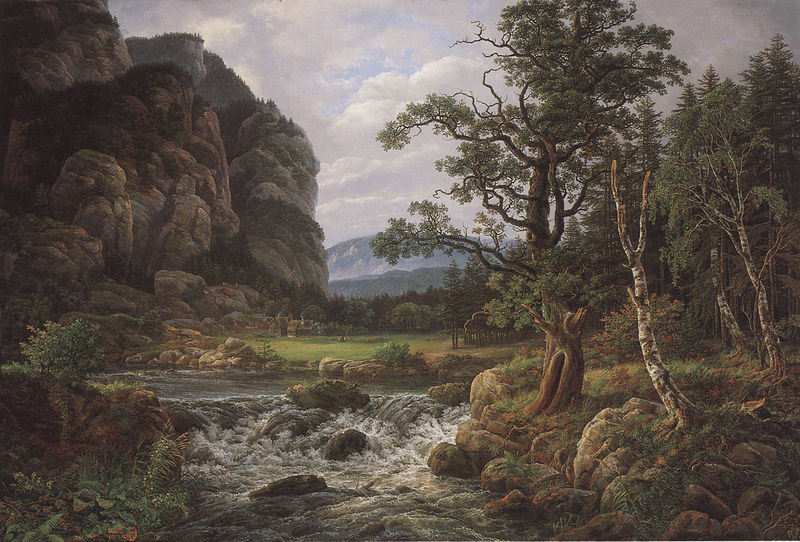
Titel: Norwegische Landschaft mit Wildbach
Künstler: Johan Christian Clausen Dahl
Standort: Oslo
Institution: Nasjonalgalleriet
Schlagwörter: baum, berg, blau, blätter, felsen, gemälde, himmel, laub, wasser, weiß, wolken, bäume, fluss, gelb, grün, landschaft, menschen, ocker, see, stadt, ufer, äste, braun, grau, hintergrund, licht, schwarz, zeichnung, dach, gras, haus, rasen, wiese, wolke, beige, malerei, barock, stein, steine, tot, öl, bach, baumstamm, birke, birken, einsamkeit, erde, ferne, horizont, häuser, natur, stamm, weide, weite, zweige, busch, büsche, gewässer, rauch, sträucher, realismus, pflanzen, tal, wald, wasserfall, kamin, gischt, wellen, enge, abhang, berge, fels, gebirge, hang, klippen, dorf, nebel, landschaftsmalerei, vegetation, böschung, flus, friedrich, romantik, strom, stromschnelle, stromschnellen, strömung, tannen, sturm, unwetter, wild, kraft, farn, kühle, regen, wasserlauf, moos, wälder, lichtung, gefälle, dynamik, laubbaum, wurzeln, sehnsucht, romantisch, gebirgsbach, eiche, schaumkronen, stäucher, fließen, baumstumpf, federzeichnung, kliff, quelle, katarakt, wildwasser, felsgestein, detailgenau, bch, wuchs, bergwelt, abgestorbener baum, tann, feer, bergan, n, bäuume, wasserschnelle, felsmaßiv, eabhang